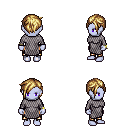
a pixel art fantasy rpg character, female body template, dark elf, purple skin, chain mail, gold greaves, blonde pixie cut hairstyle, bracelets, four views (front, back, left, right), 2x2 character sprite sheet, small pixel art, hard edges, no anti-aliasing